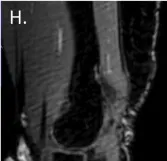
Contrast-enhanced T1-weighted MR images of desmoid tumor before and after MR-HIFU treatment. 48 months. After treatment.
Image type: radiology (mri)